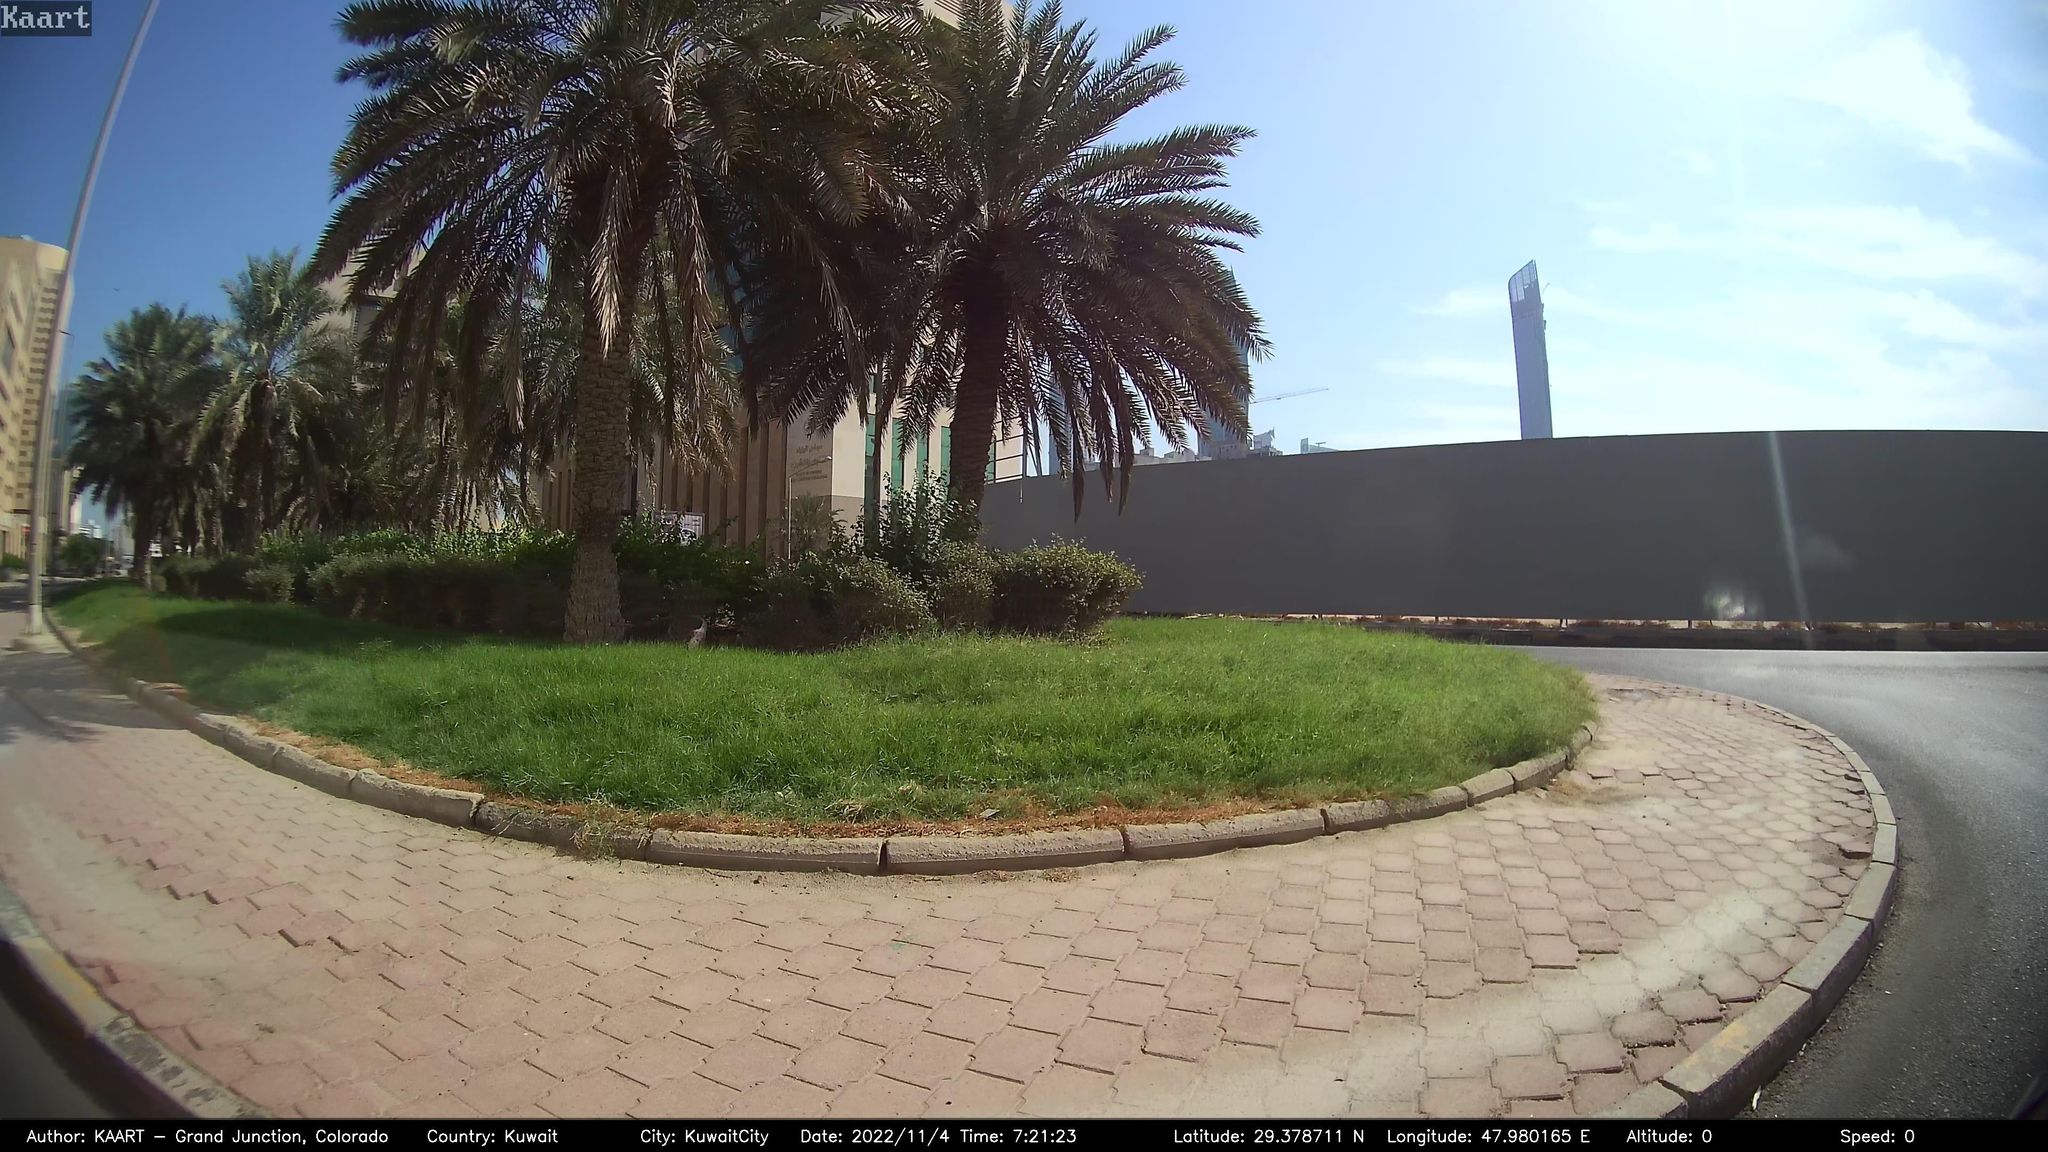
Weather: clear
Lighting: day
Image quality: good
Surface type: walking surface
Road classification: primary
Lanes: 3
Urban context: urban centre
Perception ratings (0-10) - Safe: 3.18, Lively: 5.11, Beautiful: 8.19, Boring: 4.19, Depressing: 6.22, Wealthy: 6.16